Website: home-depot
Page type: customer-info-address
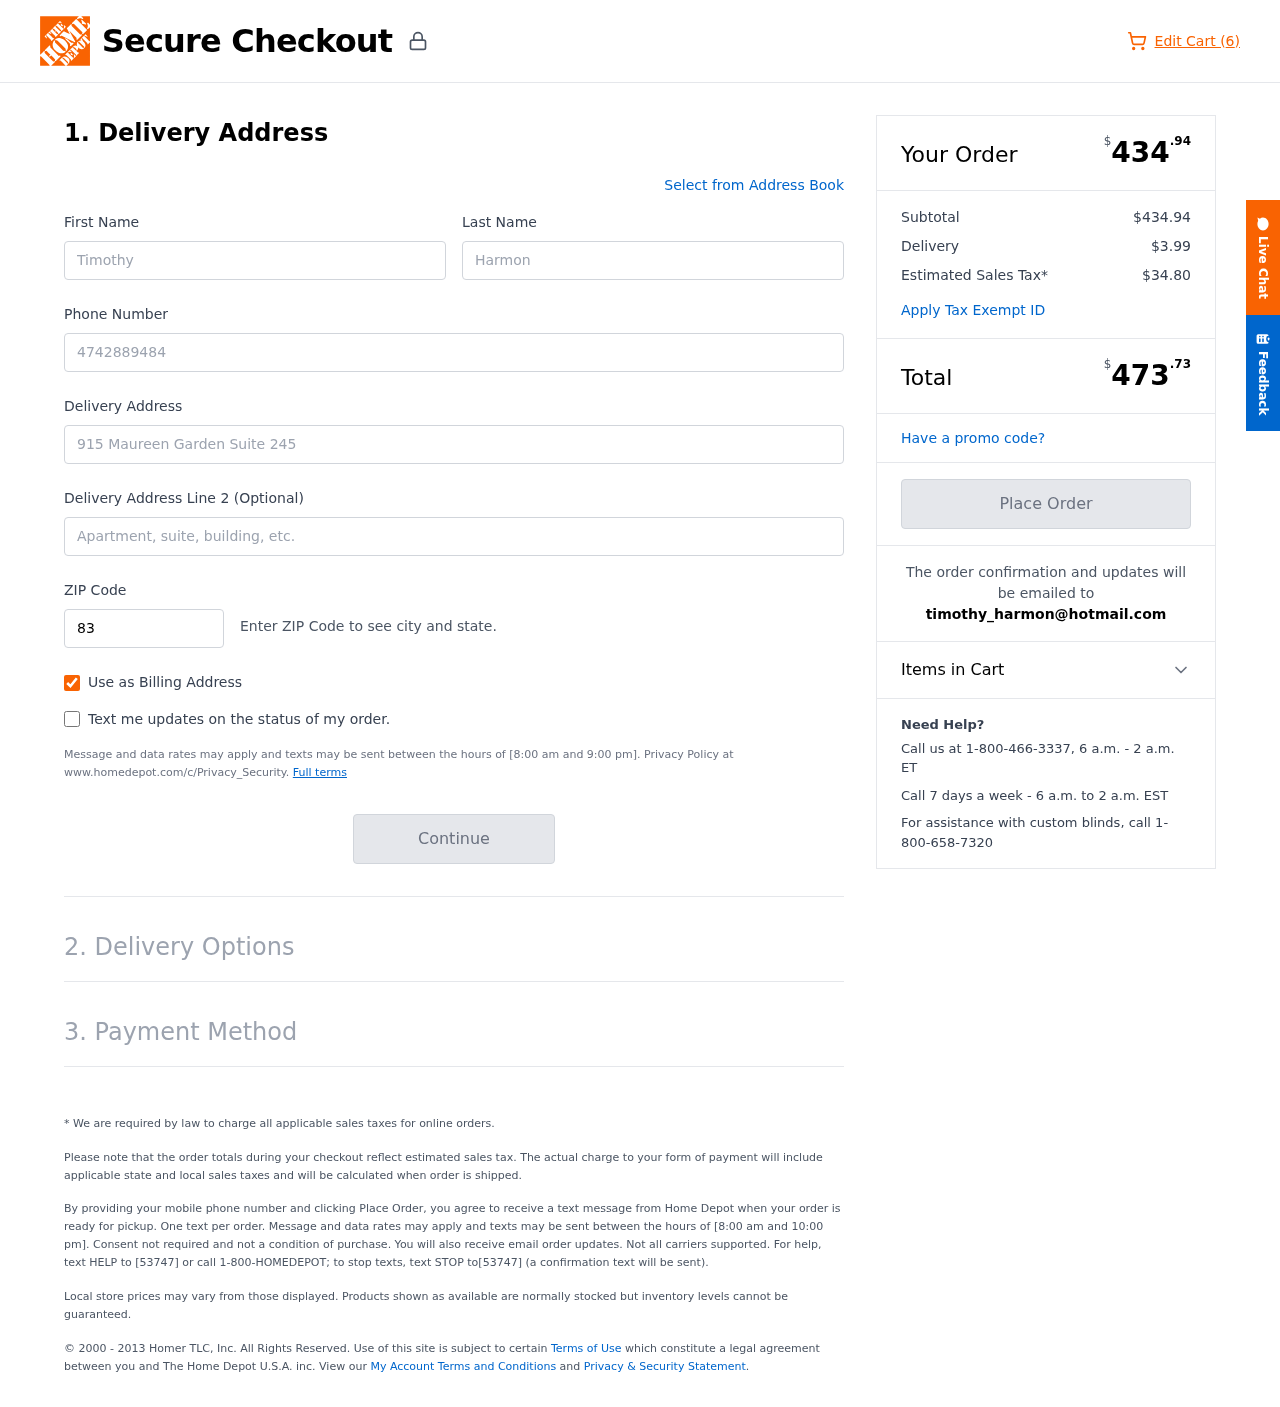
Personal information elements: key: PII_EMAIL
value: timothy_harmon@hotmail.com
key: PII_FIRSTNAME
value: Timothy
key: PII_LASTNAME
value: Harmon
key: PII_PHONE
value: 4742889484
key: PII_POSTCODE
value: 83146
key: PII_STREET
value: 915 Maureen Garden Suite 245
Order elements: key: ORDER_NUM_ITEMS
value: Edit Cart (6)
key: ORDER_SUBTOTAL_HEADER
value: $434.94
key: ORDER_SUBTOTAL
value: $434.94
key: ORDER_SHIPPING_COST
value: $3.99
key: ORDER_TAX
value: $34.80
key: ORDER_TOTAL2
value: $473.73